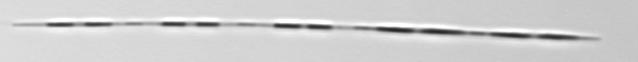
Label: Pseudo-nitzschia